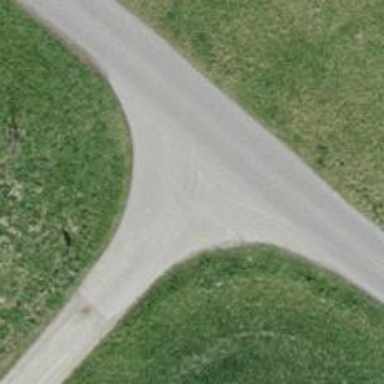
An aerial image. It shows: Gravel track with grade2 tracktype.